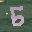
Label: 5